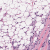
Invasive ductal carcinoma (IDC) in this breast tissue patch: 1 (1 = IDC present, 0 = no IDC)